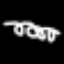
Label: squiggle